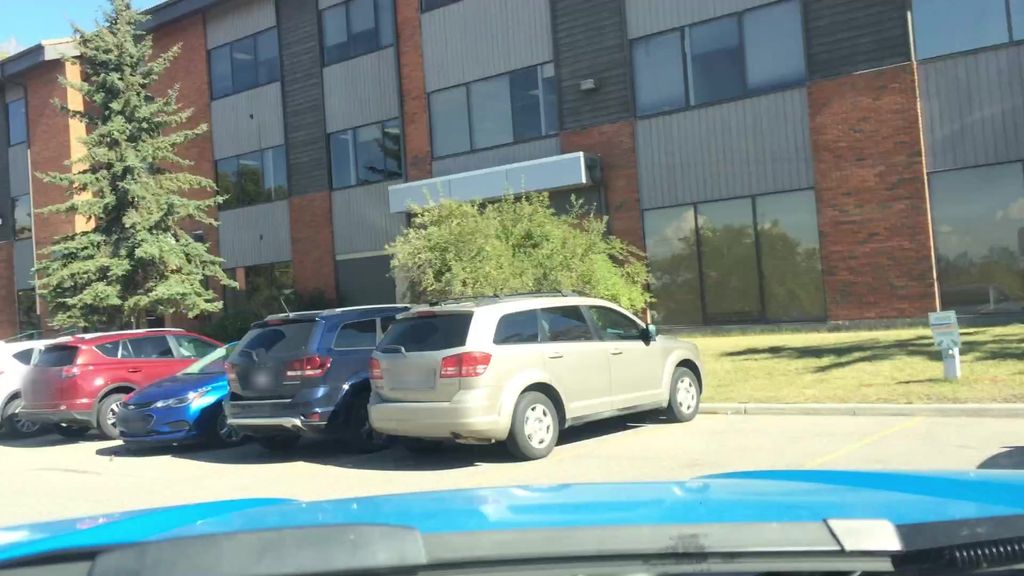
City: calgary